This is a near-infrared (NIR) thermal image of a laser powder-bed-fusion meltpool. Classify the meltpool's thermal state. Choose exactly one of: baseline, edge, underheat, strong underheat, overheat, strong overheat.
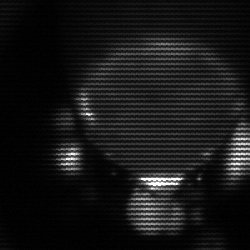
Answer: edge